Question: I'm new to web design. I have multiple generated lines of MySQL database elements that I want to make changes to, but when I click on button to show, it only show the first button even if I click the second or third "Add".

'''
<body>
{% for trail in trails %}
<div>
<form>
{% csrf_token %}
TrailName:{{trail.1}}
AreaName:{{trail.2}}
City:{{trail.3}}
Length:{{trail.8}}
RouteType:{{trail.11}}
AvgRating{{trail.12}}
</form>
<button onClick="show()">Add</button>
</div>
<div class="part">
<form action="insert_schedule" method="POST">
{% csrf_token %}
<input type="radio" name="trailid" value="{{trail.0}}">
schedule date:
<input type="date" name="schedule_date">
<input type="submit" value="Ok">
</form>
<button onClick="hide()">Cancel</button>
</div>
{% endfor %}
</body>
'''
'''
function show() {
var show_part = document.querySelector(".part");
show_part.style.display = "block";
}
function hide() {
var show_part = document.querySelector(".part");
show_part.style.display = "none";
}
'''
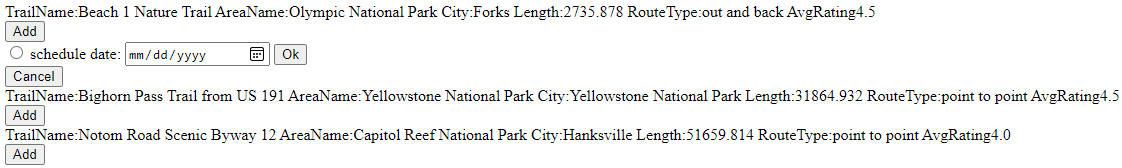
Answer: Given the HTML structure you show:
'''
function show(el){
const show_part = el.parentElement.nextElementSibling;
show_part.hidden = false;
}
function hide(el){
const show_part = el.parentElement;
show_part.hidden = true;
}
'''
and change your 'button' code to
'''
<button type="button" onclick="show(this)">Cancel</button>
.
.
.
<button type="button" onclick="hide(this)">Cancel</button>
'''